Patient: sex M, age 76
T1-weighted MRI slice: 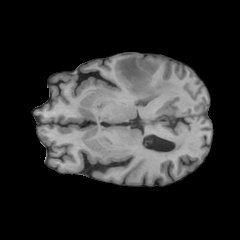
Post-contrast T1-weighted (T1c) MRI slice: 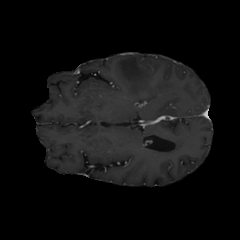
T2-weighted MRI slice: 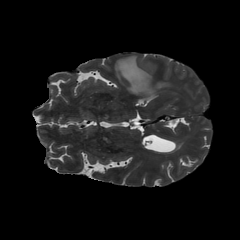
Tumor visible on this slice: yes
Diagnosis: Glioblastoma, IDH-wildtype
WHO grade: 4